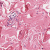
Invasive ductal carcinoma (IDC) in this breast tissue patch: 0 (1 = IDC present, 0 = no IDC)